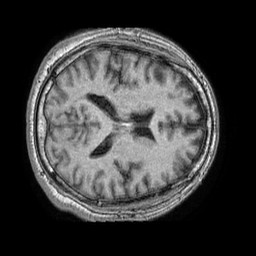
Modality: T1w
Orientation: axial
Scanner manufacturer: philips
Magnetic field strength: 1.5 T
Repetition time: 0.007523 s
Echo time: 0.003411 s